Question: Count the number of objects in the diagram.
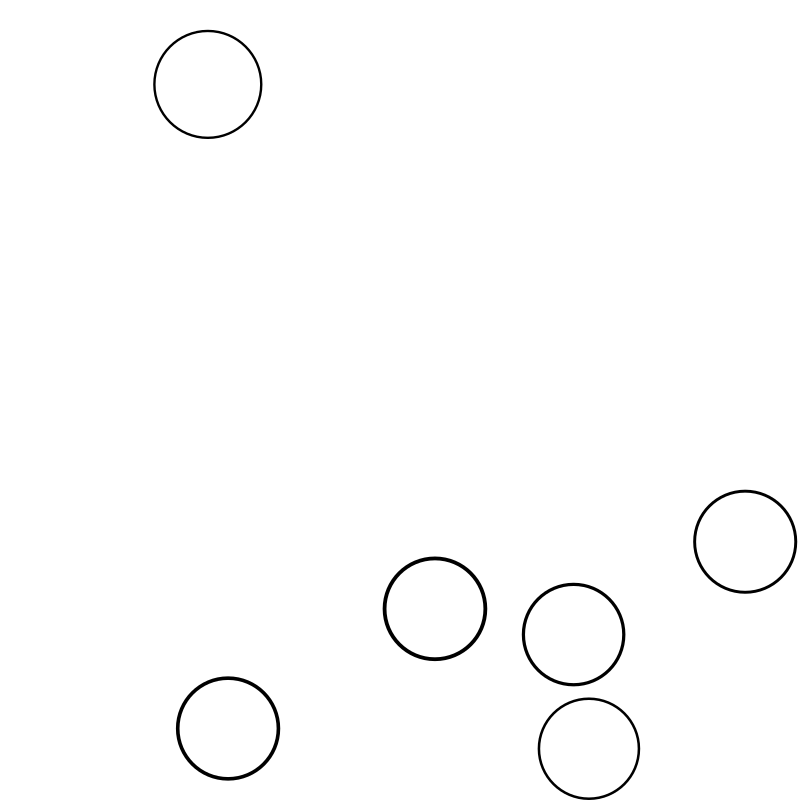
Answer: 6